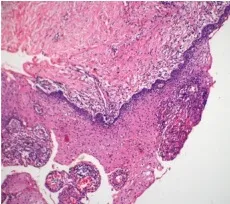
A,
b) Photomicrograph of infected dentigerous cyst (x4, x10).
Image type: pathology (h&e)